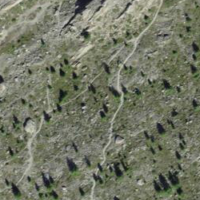
EUNIS habitat code: 48
Species observed at this site:
Orthilia secunda